Current action and preconditions to check: path_clear

Your task: For each precondition in the list above, predict whether it will hold at this action.

Consider the current scene as observed from the mobile robot's camera, and analyze the predicted future states of all dynamic agents (e.g., people, animals, vehicles, or any moving entities) within the NEXT SECOND.

IMPORTANT: Only answer "very likely" if you are absolutely certain—based on strong, clear evidence—that a dynamic agent will violate the precondition in the predicted future state. Do NOT answer "very likely" for unlikely, ambiguous, or low-probability risks.

Ask yourself for each precondition: Is there a high probability, with clear and convincing evidence, that the predicted future states of any dynamic agent will interfere with the predicted future state of the currently executing action within the NEXT SECOND, causing that precondition to fail?

Assess the risk level based on these predictions. Use "likely" or "very likely" if motions create a clear risk of interference.

Use "neutral" or "improbable" if agents are nearby but their predicted paths are clearly diverging or non-conflicting.

Failure Risk Categories: "very improbable", "improbable", "neutral", "likely", "very likely"

Answer Format: Output ONLY the probability_of_failure value from these categories: "very improbable", "improbable", "neutral", "likely", "very likely"

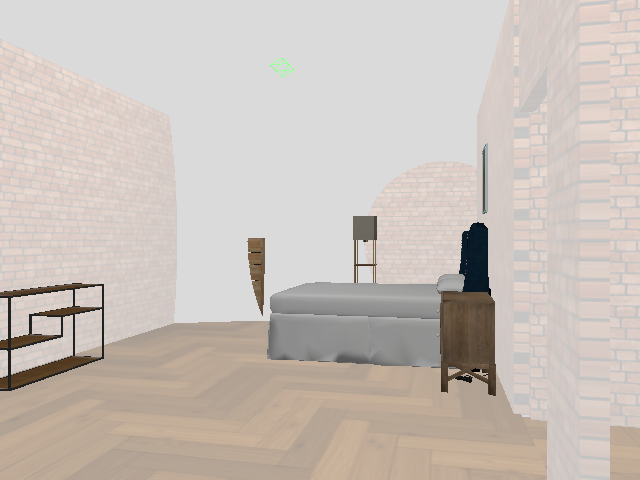

Answer: very improbable